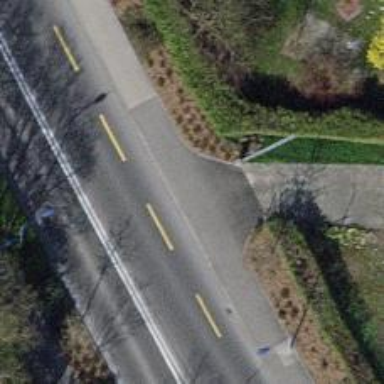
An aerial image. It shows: Service road with sidewalk.